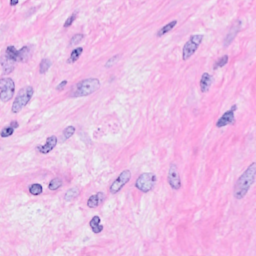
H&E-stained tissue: Breast